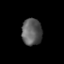
Tissue: lung
Cell type: Epithelial cells
Senescence score: 0.161
Nuclear area (px): 529
Mean DAPI intensity: 91.522